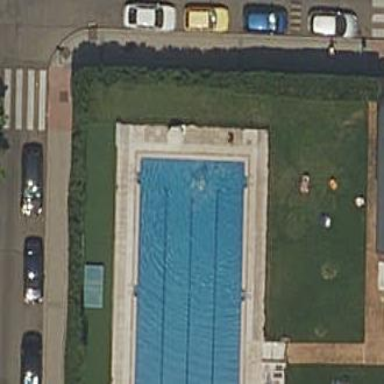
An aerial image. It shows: Swimming pool located in leisure land.